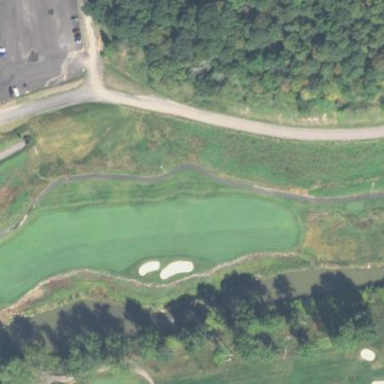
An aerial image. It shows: Rough grassy area used for golf.